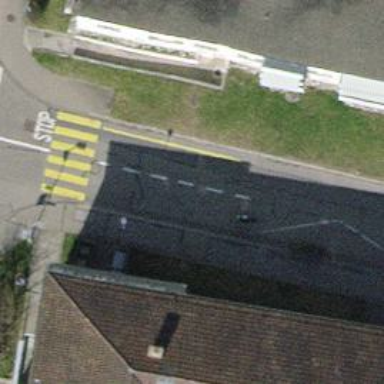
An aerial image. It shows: Chicane for traffic calming.